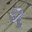
Label: 9